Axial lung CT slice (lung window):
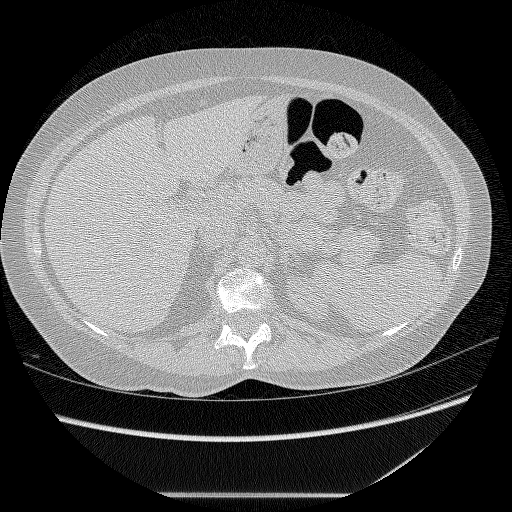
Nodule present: no